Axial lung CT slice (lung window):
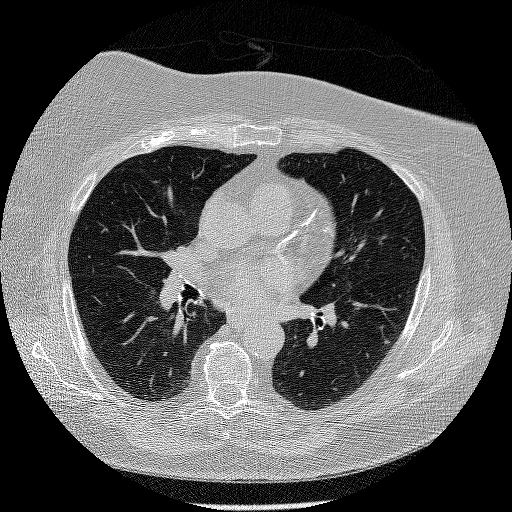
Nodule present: no